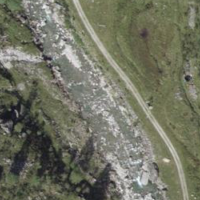
EUNIS habitat code: 23
Species observed at this site:
Veronica chamaedrys
Phoenicurus ochruros
Cinclus cinclus
Motacilla cinerea
Parus major
Anthus spinoletta